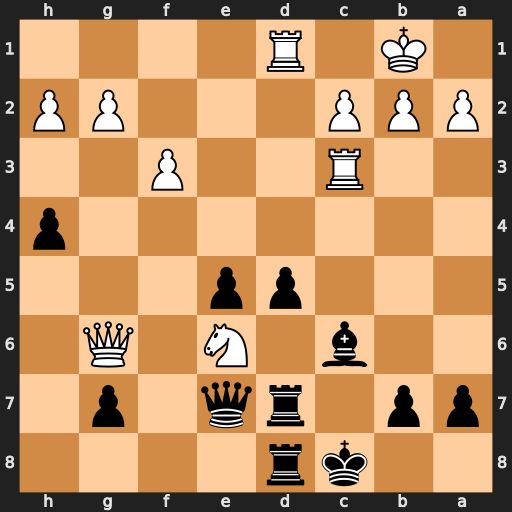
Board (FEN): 2kr4/pp1rq1p1/2b1N1Q1/3pp3/7p/2R2P2/PPP3PP/1K1R4
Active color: b
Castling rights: -
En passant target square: -
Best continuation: Rd6 Nxd8 Rxg6